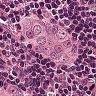
Metastatic tissue present: yes